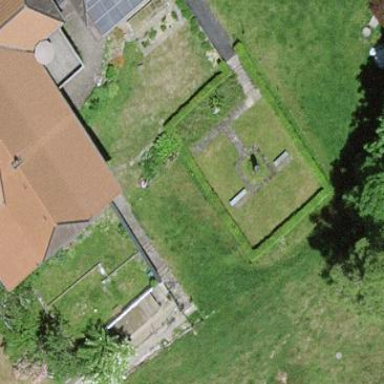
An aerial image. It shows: Historic memorial.